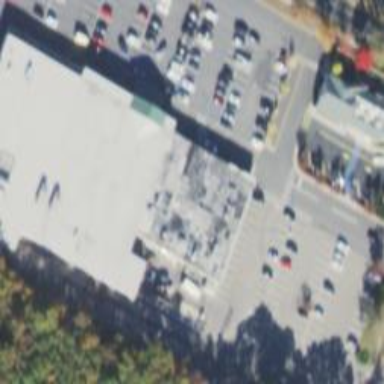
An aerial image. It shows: Retail building.